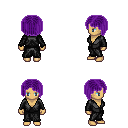
a pixel art fantasy rpg character, female body template, human, tanned skin, gray robe, gold greaves, purple pageboy hairstyle, four views (front, back, left, right), 2x2 character sprite sheet, small pixel art, hard edges, no anti-aliasing